Question: I have a very odd situation where by changes committed to the repository by my colleagues when updated to my local copy of the software, Visual studio doesn't recognise them immediately, and reload. the result (and this is very odd) is that most of the times, I will save my changes without the reloaded projects and will overwrite my colleagues changes. It is so embarrassing that sometimes I am asked why I had to change a piece of code and in reality I hadn't.
Another thing is, when I check in some VS project level changes like when someone added a new class, or form or anything and continue to work in Visual studio, it will take me at least 5 to 10 minutes before I get the warning that there was some changes and be asked to reload the project etc...
I think there should be a setting somewhere in visual studio to trigger an automatic reload, but can't find it.
This affect me and another person so far but mine is the strangest as it can take up to 30 minutes before a project start reload.
Any Ideas welcome
This is my settings

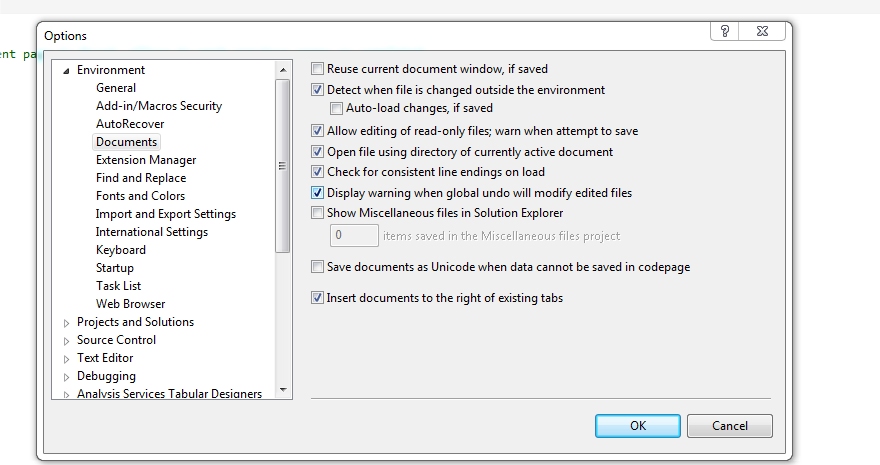
Answer: If you are working using Source Control, you will need to synchronise your local workspace with the server ("get" the latest code) before any changes by your colleagues will be copied to your PC.
If you don't "get" the latest code before you make changes then you may have to merge your changes with somebody else's, which can be a difficult, time consuming or even dangerous process - especially if you use the default Visual Studio automatic merge process, which usually does the wrong thing, resulting in essentially corrupt code (making it look like you deleted your colleague's works, just as you are describing, for example).
The best way to work with source control is the "little and often" approach:
- - - -
Also be aware that when you try to edit a file, the source control provider may automatically "get" the latest version of that file for you (which could cause Visual Studio to tell you it has reloaded the file, and perhaps explain why you say it sometimes takes a while to "update", as it doesn't happen until you start editing a new file that has been changed recently by someone else). If this is the case, then the truth is that you have not "updated" the entire set of source code, only one file - in this case you really need to get all the latest changes to the source code (if you don't you may find it is uncompilable or (even worse), compiles but exhibits undefined behaviours due to only part of the code being up to date)
Lastly, a very good practice when checking in your code is to go through the list of files you are checking in and diff them one by one against the latest server code to see what you have changed. This may sound laborious but it confers several benefits:
- - - -
Final Note: The options you show in your edit relate to changes that are made to the files by another program . If another user makes a change and checks it in to source control, these options will have . It is only when your Source Control system copies those changes to your PC's hard drive that you might see Visual Studio reacting to those changes (depending on how well your source control system is integrated with VS).